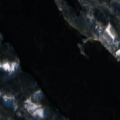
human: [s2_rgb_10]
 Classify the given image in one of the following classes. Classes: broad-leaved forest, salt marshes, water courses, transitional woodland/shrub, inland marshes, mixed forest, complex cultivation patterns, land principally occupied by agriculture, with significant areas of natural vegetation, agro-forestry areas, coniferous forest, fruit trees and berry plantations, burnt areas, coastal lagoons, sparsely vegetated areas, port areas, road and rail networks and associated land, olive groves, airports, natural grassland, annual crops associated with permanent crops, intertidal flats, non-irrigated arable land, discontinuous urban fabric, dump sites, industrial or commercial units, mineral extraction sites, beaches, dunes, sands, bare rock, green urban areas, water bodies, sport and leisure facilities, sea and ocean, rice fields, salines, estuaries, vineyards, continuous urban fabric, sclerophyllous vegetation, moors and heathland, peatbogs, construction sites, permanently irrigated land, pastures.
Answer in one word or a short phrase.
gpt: coniferous forest, mixed forest, water bodies